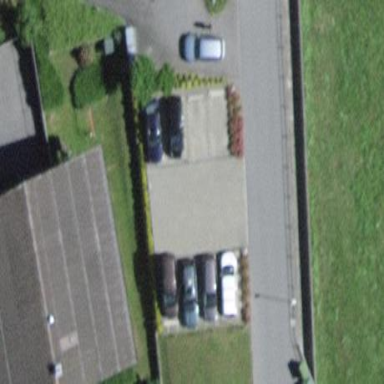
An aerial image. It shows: Parking area with asphalt surface.